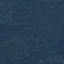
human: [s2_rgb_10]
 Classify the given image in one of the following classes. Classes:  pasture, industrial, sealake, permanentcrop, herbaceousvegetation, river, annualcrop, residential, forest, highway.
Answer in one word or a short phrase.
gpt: Forest